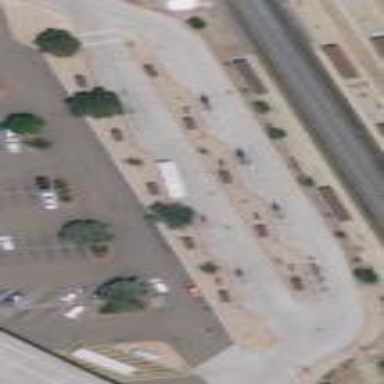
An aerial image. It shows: Bus station serving as public transport station.